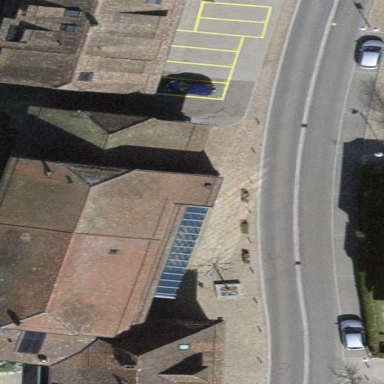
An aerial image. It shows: Community center building.